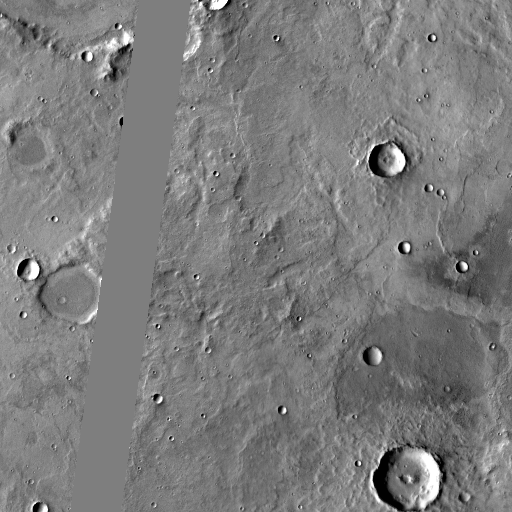
Crater classes present: Background, Other, Layered, Buried, Secondary